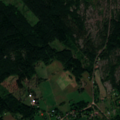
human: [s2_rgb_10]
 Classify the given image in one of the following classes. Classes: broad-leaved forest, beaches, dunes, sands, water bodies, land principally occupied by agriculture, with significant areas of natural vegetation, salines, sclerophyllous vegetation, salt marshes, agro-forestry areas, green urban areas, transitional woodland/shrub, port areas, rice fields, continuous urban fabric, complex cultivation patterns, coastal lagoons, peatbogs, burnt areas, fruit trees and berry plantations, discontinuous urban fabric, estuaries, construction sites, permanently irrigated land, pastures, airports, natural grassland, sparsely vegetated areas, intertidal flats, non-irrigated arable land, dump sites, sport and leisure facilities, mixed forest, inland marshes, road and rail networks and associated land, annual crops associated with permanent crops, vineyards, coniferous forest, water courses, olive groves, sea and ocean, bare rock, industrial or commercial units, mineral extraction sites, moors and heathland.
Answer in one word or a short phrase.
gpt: land principally occupied by agriculture, with significant areas of natural vegetation, coniferous forest, mixed forest, transitional woodland/shrub